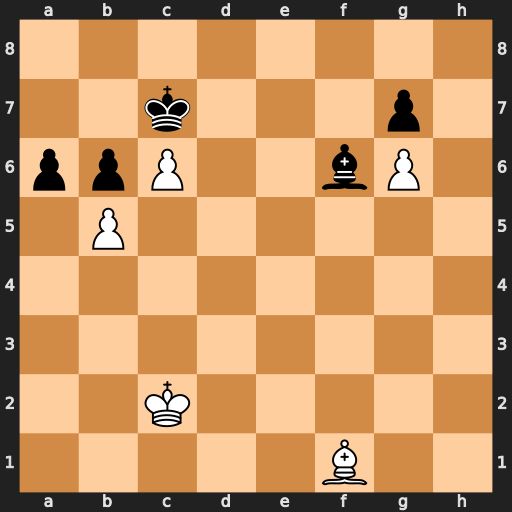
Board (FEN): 8/2k3p1/ppP2bP1/1P6/8/8/2K5/5B2
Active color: w
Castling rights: -
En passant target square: -
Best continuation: bxa6 Kxc6 Bg2+